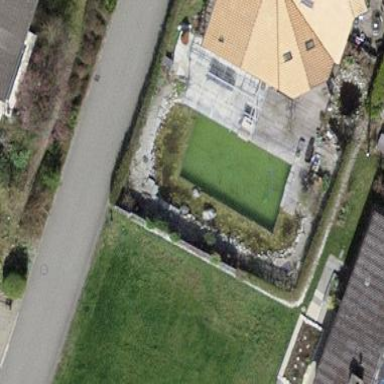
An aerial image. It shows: Swimming pool located in leisure land.